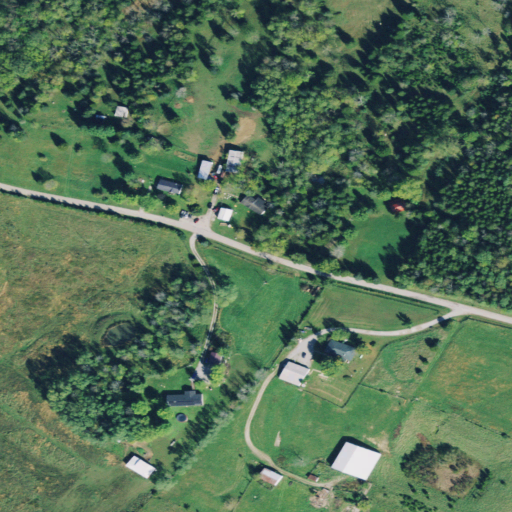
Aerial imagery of ridge(s) in Ohio named Brier Ridge containing pasture, mixed forest, open development, deciduous forest, low intensity development, evergreen forest, and medium intensity development